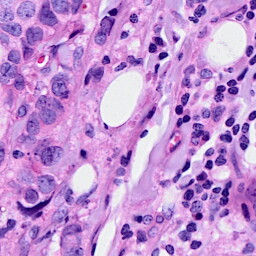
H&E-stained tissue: Breast